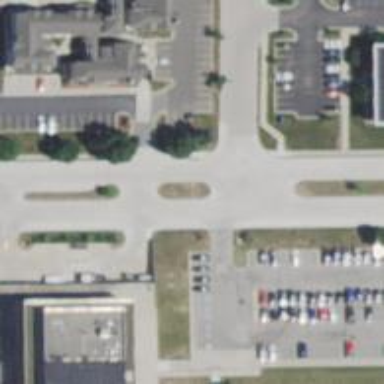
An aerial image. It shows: Unclassified road with separate sidewalk.